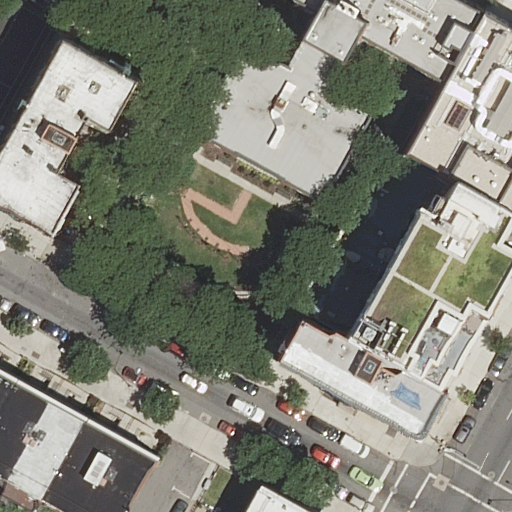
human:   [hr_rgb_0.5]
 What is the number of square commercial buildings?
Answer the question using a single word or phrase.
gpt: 0

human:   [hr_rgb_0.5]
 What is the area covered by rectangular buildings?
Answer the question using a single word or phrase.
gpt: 562m2

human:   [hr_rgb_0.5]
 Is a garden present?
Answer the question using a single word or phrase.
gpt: yes

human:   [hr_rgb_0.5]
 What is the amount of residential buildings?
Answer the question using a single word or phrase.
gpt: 11

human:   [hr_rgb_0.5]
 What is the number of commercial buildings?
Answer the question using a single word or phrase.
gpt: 0

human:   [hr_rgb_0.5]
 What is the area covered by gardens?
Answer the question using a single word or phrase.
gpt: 2303m2

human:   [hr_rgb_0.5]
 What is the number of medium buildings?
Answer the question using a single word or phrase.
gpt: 5

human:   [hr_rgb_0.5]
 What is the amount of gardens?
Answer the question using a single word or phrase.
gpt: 1

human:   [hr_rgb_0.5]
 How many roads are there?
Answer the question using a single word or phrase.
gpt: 3

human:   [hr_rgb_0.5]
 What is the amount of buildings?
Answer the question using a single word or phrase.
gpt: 11

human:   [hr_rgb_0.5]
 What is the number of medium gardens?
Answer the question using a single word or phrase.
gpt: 0

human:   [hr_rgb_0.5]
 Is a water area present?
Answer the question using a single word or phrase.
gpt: no

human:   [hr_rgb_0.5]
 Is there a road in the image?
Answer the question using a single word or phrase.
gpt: yes

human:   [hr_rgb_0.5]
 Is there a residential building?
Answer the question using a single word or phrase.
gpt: yes

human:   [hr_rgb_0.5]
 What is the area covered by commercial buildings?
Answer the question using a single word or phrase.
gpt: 0m2

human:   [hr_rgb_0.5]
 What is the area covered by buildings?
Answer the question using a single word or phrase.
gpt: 4195m2

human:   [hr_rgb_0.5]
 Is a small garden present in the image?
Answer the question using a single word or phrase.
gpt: no

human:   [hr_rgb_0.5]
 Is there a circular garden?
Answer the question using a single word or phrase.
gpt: no

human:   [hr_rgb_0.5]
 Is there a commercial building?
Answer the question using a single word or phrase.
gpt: no

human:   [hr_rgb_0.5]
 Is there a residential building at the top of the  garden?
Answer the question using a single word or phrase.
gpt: no

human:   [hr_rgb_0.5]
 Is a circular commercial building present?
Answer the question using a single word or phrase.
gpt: no

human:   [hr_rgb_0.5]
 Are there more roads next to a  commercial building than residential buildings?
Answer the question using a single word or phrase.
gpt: no

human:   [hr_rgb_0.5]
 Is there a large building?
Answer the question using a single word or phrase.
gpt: yes

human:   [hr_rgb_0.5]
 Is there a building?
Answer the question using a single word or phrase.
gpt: yes

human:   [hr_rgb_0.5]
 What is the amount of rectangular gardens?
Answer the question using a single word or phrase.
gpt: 0

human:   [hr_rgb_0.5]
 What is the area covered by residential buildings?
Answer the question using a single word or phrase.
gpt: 4195m2

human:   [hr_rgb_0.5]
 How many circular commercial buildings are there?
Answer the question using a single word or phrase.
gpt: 0

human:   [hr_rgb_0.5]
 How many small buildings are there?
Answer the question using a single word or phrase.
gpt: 2

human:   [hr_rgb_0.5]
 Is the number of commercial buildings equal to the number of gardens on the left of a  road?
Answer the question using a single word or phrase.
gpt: no

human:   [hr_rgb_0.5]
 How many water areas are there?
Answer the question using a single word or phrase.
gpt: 0

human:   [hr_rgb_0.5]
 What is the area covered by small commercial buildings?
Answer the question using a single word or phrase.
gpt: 0m2

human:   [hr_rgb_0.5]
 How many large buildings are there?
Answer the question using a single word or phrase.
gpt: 4

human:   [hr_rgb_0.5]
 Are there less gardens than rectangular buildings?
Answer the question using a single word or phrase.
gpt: yes

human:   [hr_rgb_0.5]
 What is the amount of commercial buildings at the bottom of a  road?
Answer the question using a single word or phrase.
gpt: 0

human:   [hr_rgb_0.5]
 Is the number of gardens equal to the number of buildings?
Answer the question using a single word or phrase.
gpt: no

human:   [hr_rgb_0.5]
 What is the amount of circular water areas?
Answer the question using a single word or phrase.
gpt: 0

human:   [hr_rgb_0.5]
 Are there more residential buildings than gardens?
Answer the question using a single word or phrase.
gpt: yes

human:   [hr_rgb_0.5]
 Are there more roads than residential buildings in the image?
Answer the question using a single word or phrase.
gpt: no

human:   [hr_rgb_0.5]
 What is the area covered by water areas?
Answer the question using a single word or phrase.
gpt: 0m2

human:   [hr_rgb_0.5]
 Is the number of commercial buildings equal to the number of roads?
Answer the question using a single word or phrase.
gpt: no

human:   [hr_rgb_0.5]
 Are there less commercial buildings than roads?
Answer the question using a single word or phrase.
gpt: yes

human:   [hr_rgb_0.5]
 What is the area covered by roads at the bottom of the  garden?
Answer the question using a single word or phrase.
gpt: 0m2

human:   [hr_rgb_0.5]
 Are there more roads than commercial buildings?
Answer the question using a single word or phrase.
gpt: yes

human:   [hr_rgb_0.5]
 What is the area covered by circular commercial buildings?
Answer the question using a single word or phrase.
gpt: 0m2

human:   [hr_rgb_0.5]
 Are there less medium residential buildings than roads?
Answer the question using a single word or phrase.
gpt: no

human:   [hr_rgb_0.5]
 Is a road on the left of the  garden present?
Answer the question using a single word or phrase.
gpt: no

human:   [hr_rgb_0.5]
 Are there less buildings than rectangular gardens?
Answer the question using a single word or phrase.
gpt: no

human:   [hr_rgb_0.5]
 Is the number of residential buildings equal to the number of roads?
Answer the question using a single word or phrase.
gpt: no

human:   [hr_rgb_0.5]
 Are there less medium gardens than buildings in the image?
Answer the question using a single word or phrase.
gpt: yes

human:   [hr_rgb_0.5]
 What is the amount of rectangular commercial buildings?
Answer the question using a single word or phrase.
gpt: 0

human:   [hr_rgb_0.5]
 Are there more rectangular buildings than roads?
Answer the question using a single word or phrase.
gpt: yes

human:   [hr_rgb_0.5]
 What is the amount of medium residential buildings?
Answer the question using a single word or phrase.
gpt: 5

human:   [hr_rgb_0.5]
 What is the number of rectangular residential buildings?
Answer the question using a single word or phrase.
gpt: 6

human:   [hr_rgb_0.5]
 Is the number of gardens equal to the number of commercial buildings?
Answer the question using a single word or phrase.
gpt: no

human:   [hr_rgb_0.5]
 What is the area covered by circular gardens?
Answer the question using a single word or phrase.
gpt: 0m2

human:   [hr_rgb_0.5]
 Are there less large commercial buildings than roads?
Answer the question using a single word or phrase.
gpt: yes

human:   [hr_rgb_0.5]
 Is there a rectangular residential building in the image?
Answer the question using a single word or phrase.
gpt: yes

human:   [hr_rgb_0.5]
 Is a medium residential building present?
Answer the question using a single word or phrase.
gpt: yes

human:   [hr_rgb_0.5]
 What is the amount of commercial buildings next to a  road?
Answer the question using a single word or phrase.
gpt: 0

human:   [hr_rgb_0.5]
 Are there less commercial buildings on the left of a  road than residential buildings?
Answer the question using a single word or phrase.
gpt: yes

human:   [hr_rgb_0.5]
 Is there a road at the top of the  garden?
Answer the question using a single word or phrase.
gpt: no

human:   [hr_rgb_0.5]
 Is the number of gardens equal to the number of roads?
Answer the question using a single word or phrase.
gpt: no

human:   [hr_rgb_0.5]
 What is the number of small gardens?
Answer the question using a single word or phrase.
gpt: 0

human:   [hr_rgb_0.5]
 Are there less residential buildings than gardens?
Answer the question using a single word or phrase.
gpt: no